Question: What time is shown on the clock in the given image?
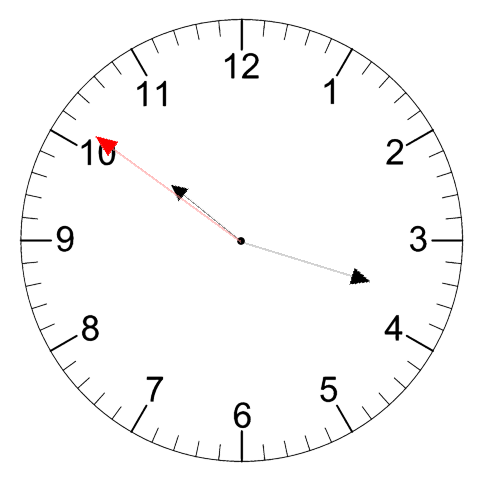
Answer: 10:17:51